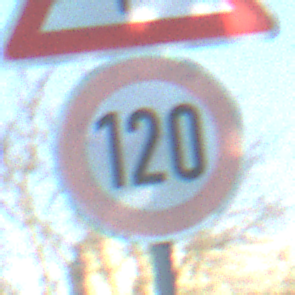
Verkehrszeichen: Geschwindigkeit120
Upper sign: FlugbetriebRechts
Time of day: MorningAfternoon
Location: Outdoor (Nature)
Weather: Clear
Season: NotSpecified
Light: Natural